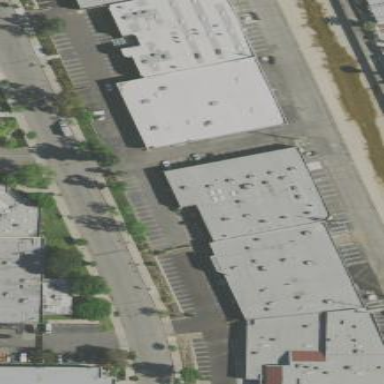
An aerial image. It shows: Warehouse.